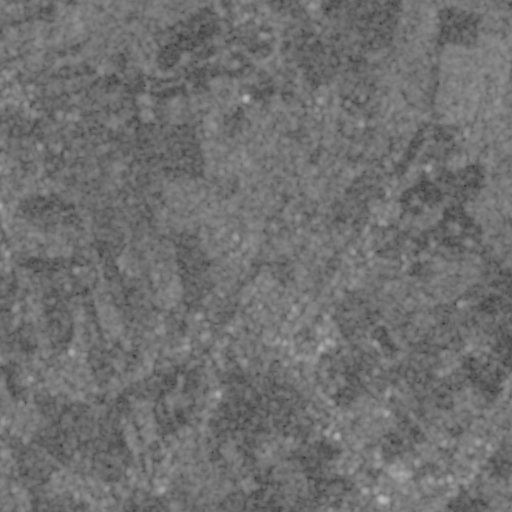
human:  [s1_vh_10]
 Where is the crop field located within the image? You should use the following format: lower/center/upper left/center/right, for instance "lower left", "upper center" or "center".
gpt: The crop field is located in the lower right of the image.
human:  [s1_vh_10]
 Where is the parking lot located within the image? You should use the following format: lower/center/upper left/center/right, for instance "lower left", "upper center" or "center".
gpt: The parking lot is located in the lower right of the image.
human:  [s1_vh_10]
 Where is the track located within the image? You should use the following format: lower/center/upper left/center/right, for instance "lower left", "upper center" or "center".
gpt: The track is located in the lower right of the image.
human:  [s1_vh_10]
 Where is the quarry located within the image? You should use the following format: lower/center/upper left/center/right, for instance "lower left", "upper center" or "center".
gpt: There is no quarry in the image.

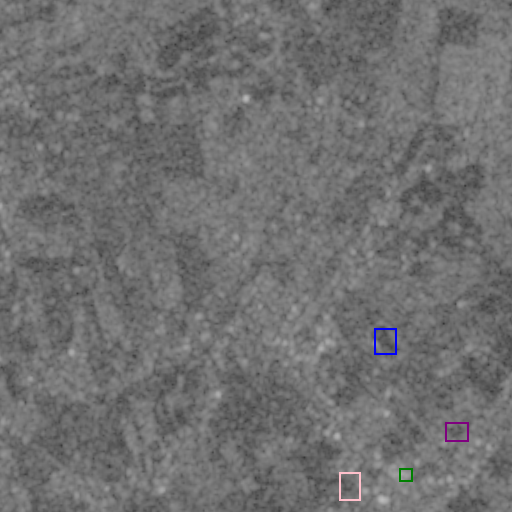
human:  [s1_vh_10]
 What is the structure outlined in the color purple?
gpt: The structure outlined in purple is a crop field.
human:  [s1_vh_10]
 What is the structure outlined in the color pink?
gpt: The structure outlined in pink is a park.
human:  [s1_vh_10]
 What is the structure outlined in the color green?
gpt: The structure outlined in green is a parking lot.
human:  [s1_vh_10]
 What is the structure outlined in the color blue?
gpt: The structure outlined in blue is a track.
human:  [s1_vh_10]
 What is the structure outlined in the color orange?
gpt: There is no orange outline.